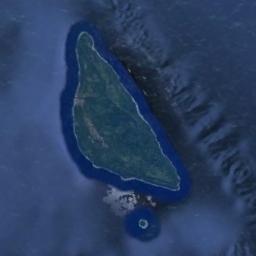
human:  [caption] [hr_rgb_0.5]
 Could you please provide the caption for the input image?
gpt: The island is like a fat hen .

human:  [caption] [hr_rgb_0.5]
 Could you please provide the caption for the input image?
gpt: There are many trees on the island .

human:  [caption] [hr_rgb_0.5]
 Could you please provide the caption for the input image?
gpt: A big island and a small island have dense vegetation and the waters around the islands is light blue .

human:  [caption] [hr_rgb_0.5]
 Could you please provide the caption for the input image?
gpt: The island, Which is roughly triangular in shape, Is surrounded by blue sea water  There are mountains with green vegetation on the island  There is a white sand beach outside the island and a small island next to it .

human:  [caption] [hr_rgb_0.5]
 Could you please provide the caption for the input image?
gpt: The green island is on a blue sea .